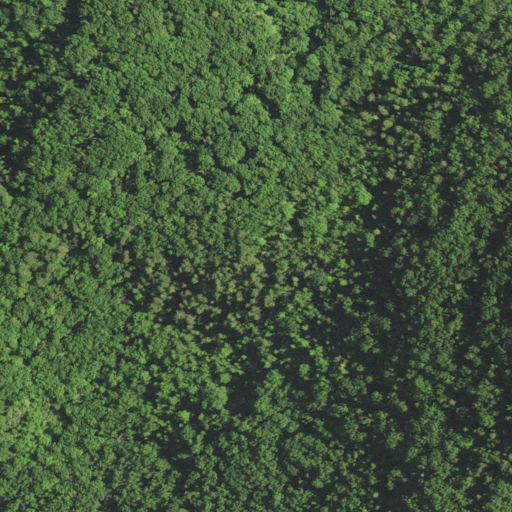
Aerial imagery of ridge(s) in Virginia named Wildcat Ridge containing deciduous forest, mixed forest, evergreen forest, and grassland